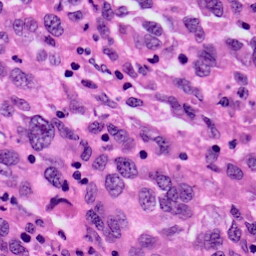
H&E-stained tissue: Skin